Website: apple
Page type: customer-info-address
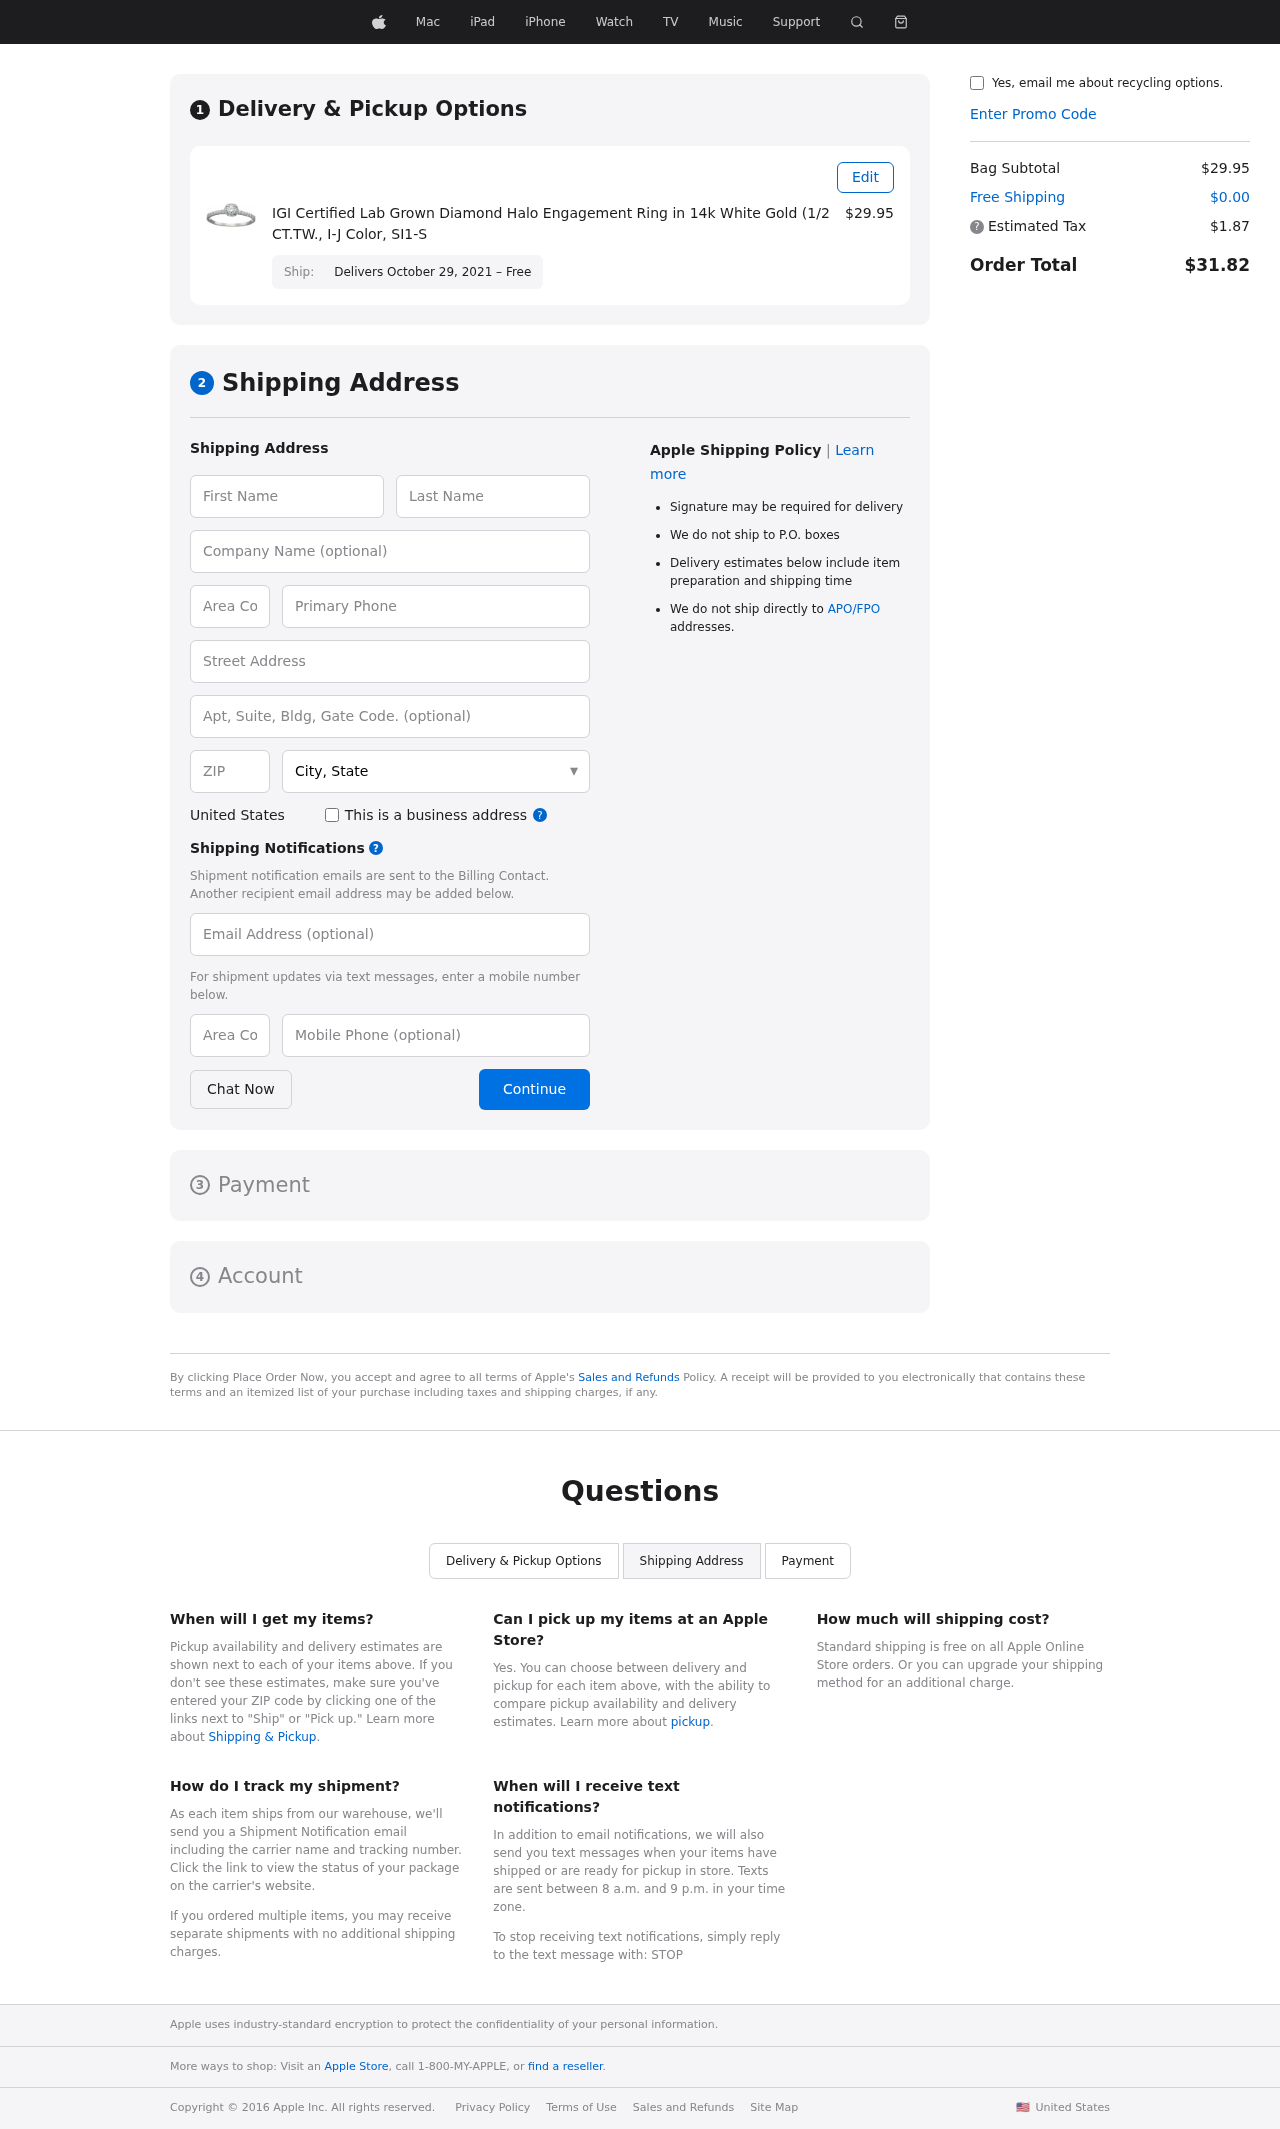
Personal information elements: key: PII_CITY_STATE
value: Jonesborough, TX
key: PII_COUNTRY
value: United States
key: PII_EMAIL
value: kaitlyn.strickland@gmail.com
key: PII_FIRSTNAME
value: Kaitlyn
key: PII_LASTNAME
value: Strickland
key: PII_PHONE
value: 9989832250
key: PII_PHONE_ALT
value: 6284219087
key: PII_PHONE_ALT_AREA
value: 628
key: PII_PHONE_AREA
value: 998
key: PII_POSTCODE
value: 79616
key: PII_STREET
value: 2960 Jacqueline Roads Suite 997
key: PII_STREET2
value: Suite 170
Product elements: key: PRODUCT1_NAME
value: IGI Certified Lab Grown Diamond Halo Engagement Ring in 14k White Gold (1/2 CT.TW., I-J Color, SI1-S
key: PRODUCT1_PRICE
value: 29.95
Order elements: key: ORDER_DELIVERY_DATE
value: Delivers October 29, 2021 – Free
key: ORDER_SUBTOTAL
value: $29.95
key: ORDER_SHIPPING_COST
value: $0.00
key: ORDER_TAX
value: $1.87
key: ORDER_TOTAL
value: $31.82